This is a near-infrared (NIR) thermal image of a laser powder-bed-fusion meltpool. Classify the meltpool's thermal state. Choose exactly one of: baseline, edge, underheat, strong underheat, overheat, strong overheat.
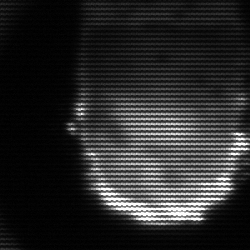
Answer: baseline